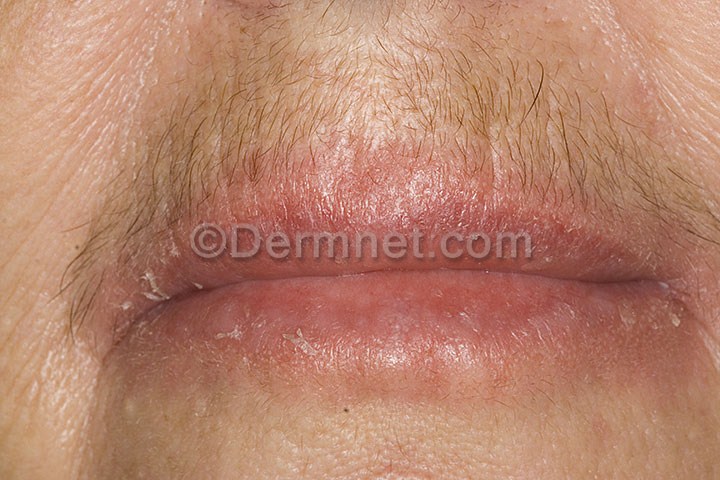
Disease: Light Diseases and Disorders of Pigmentation